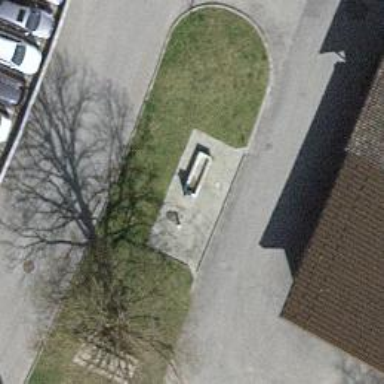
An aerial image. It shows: Beautiful fountain.